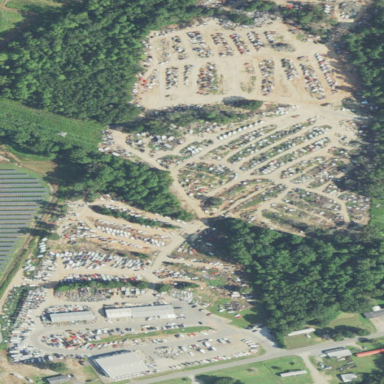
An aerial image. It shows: Industrial area designated for auto wrecking activities.